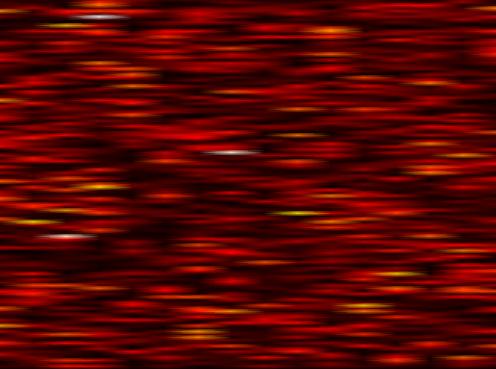
Label: OFDM